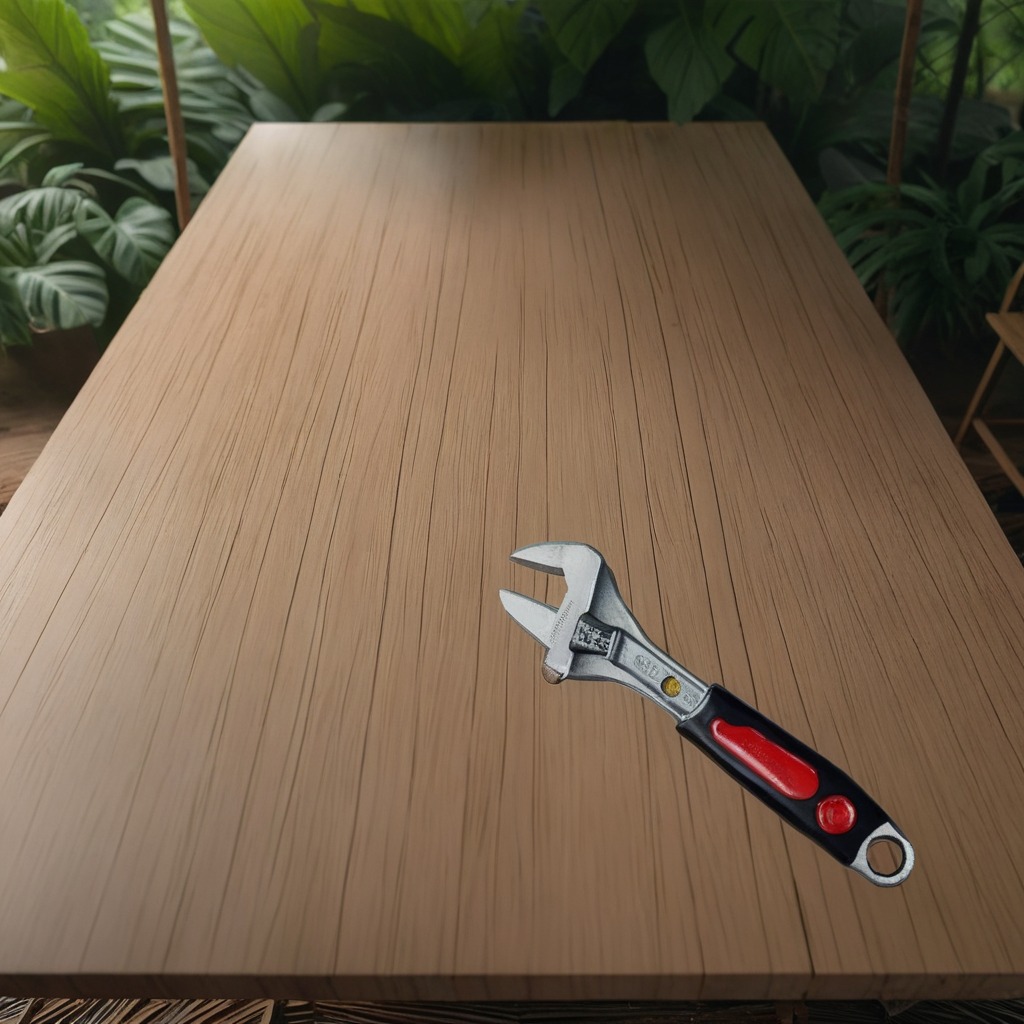
An wrench is lying on a wooden table inside a jungle field workshop tent.